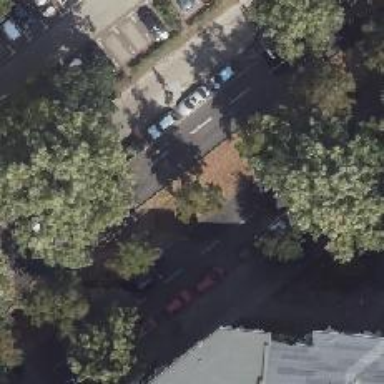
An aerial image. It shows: Deciduous broadleaved tree.